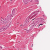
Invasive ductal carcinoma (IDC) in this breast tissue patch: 0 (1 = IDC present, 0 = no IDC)